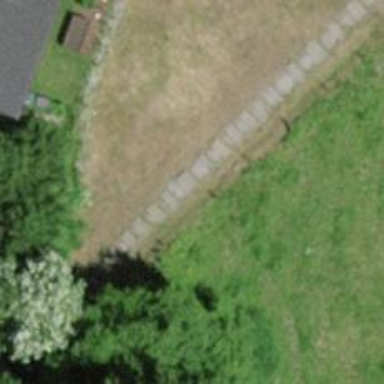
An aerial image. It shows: Set of steps on the road.